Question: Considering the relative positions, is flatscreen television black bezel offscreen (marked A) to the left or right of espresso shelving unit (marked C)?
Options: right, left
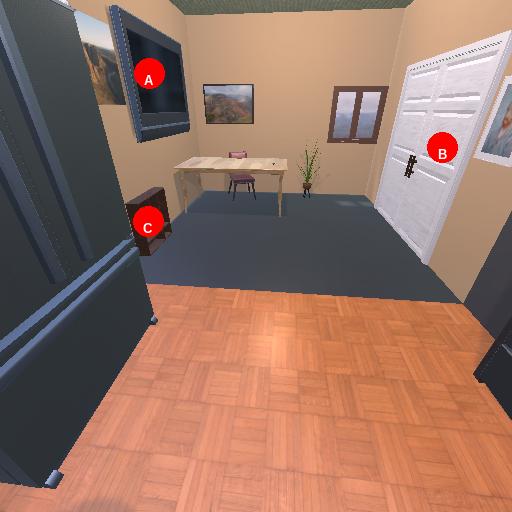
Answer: right